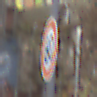
Verkehrszeichen: Geschwindigkeit60
Umgebung: Outdoor, Urban
Tageszeit: MorningAfternoon
Wetter: PartlyCloudy
Licht: Natural
Jahreszeit: NotSpecified
Kontrast: LowContrast